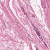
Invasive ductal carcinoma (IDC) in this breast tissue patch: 0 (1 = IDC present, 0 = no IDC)